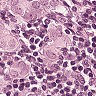
Metastatic tissue present: yes